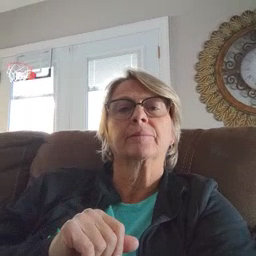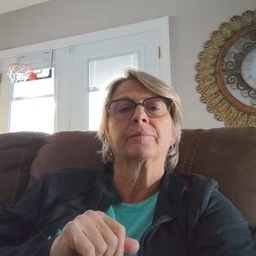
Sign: jacket